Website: macys
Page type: payment
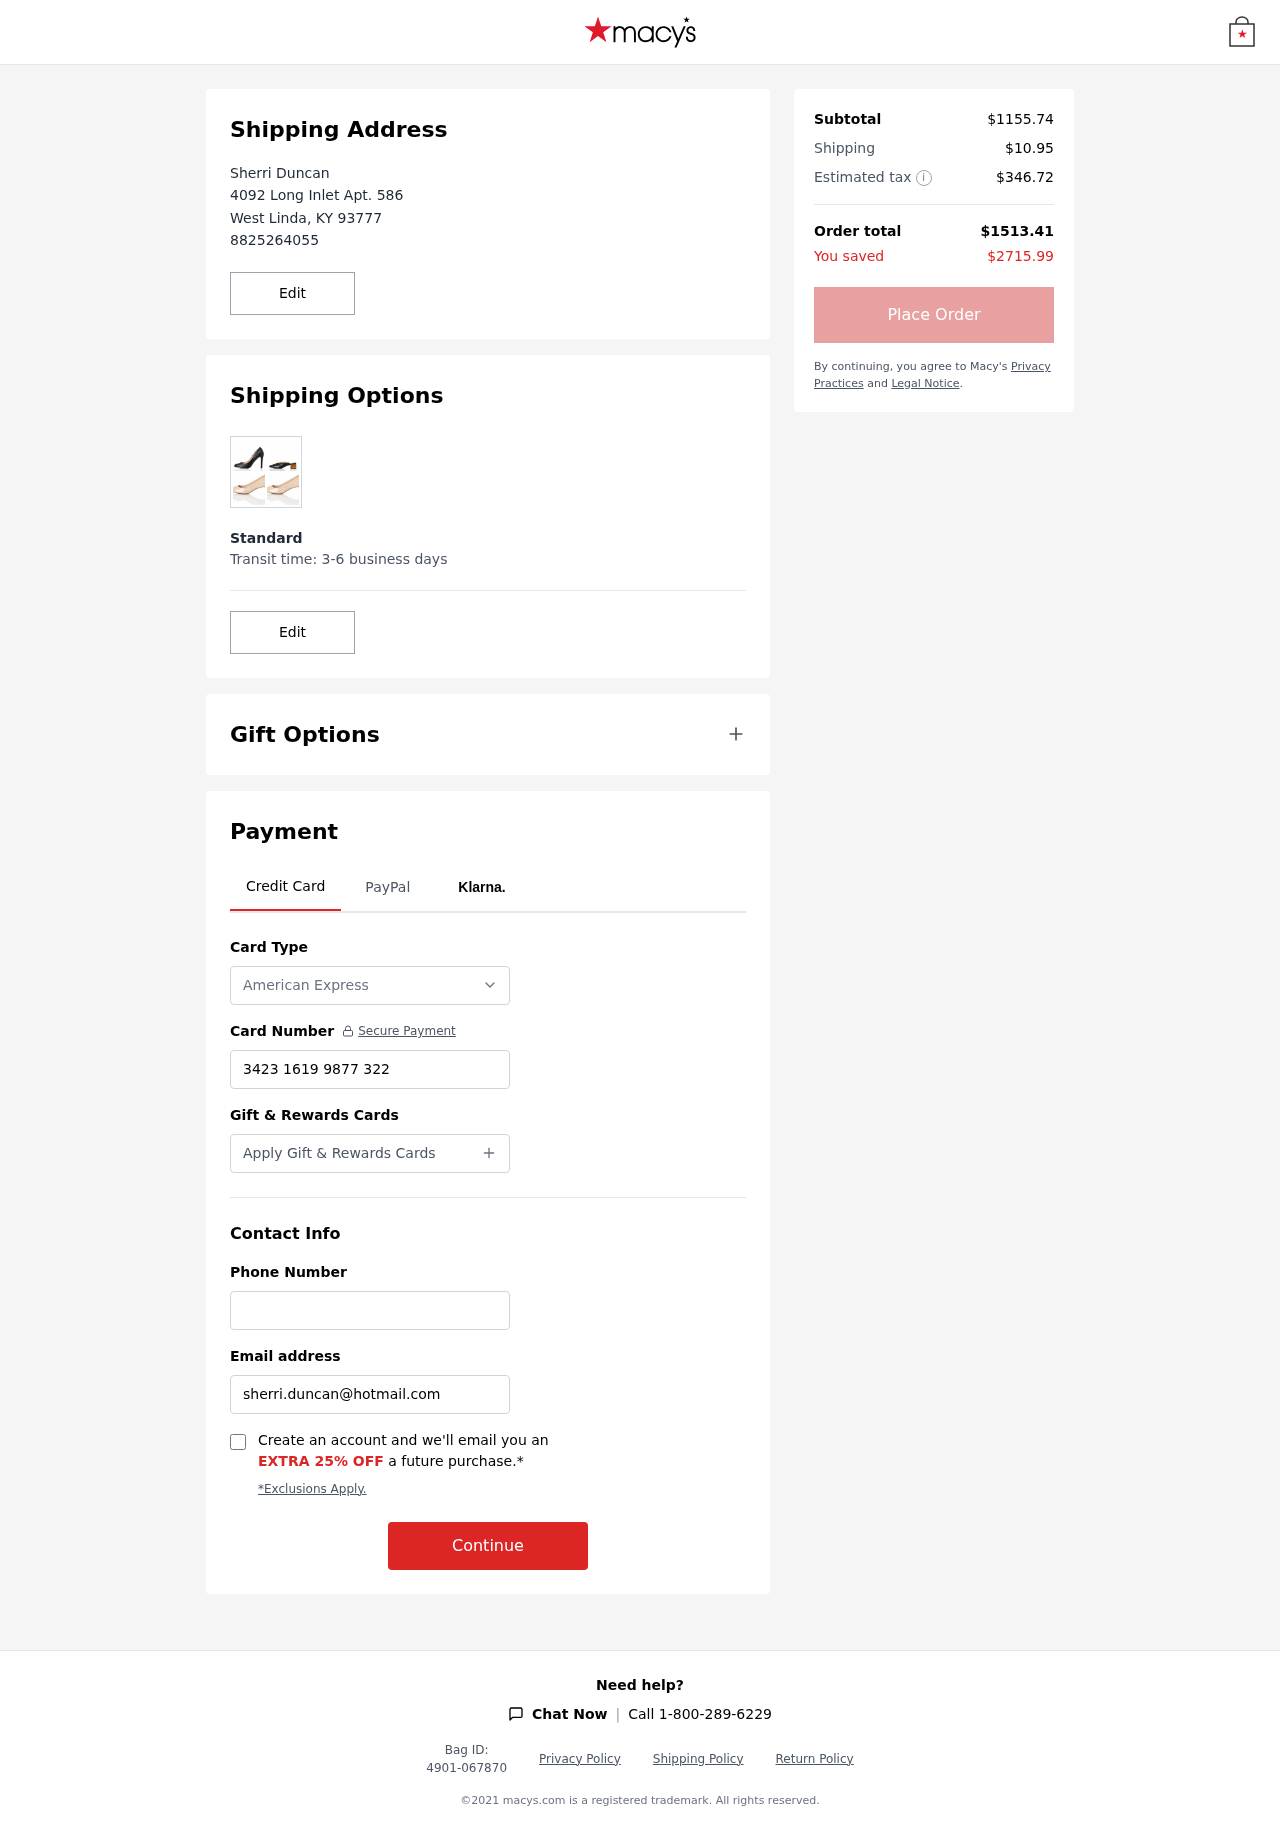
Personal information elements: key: PII_CARD_NUMBER
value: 3423 1619 9877 322
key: PII_CARD_TYPE
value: American Express
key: PII_CITY
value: West Linda
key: PII_EMAIL
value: sherri.duncan@hotmail.com
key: PII_FULLNAME
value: Sherri Duncan
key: PII_PHONE
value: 8825264055
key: PII_POSTCODE
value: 93777
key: PII_STATE_ABBR
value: KY
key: PII_STREET
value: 4092 Long Inlet Apt. 586
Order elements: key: ORDER_SUBTOTAL
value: $1155.74
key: ORDER_SHIPPING_COST
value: $10.95
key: ORDER_TAX
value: $346.72
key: ORDER_TOTAL
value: $1513.41
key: ORDER_SAVINGS
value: $2715.99